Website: lowes
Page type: billing-address
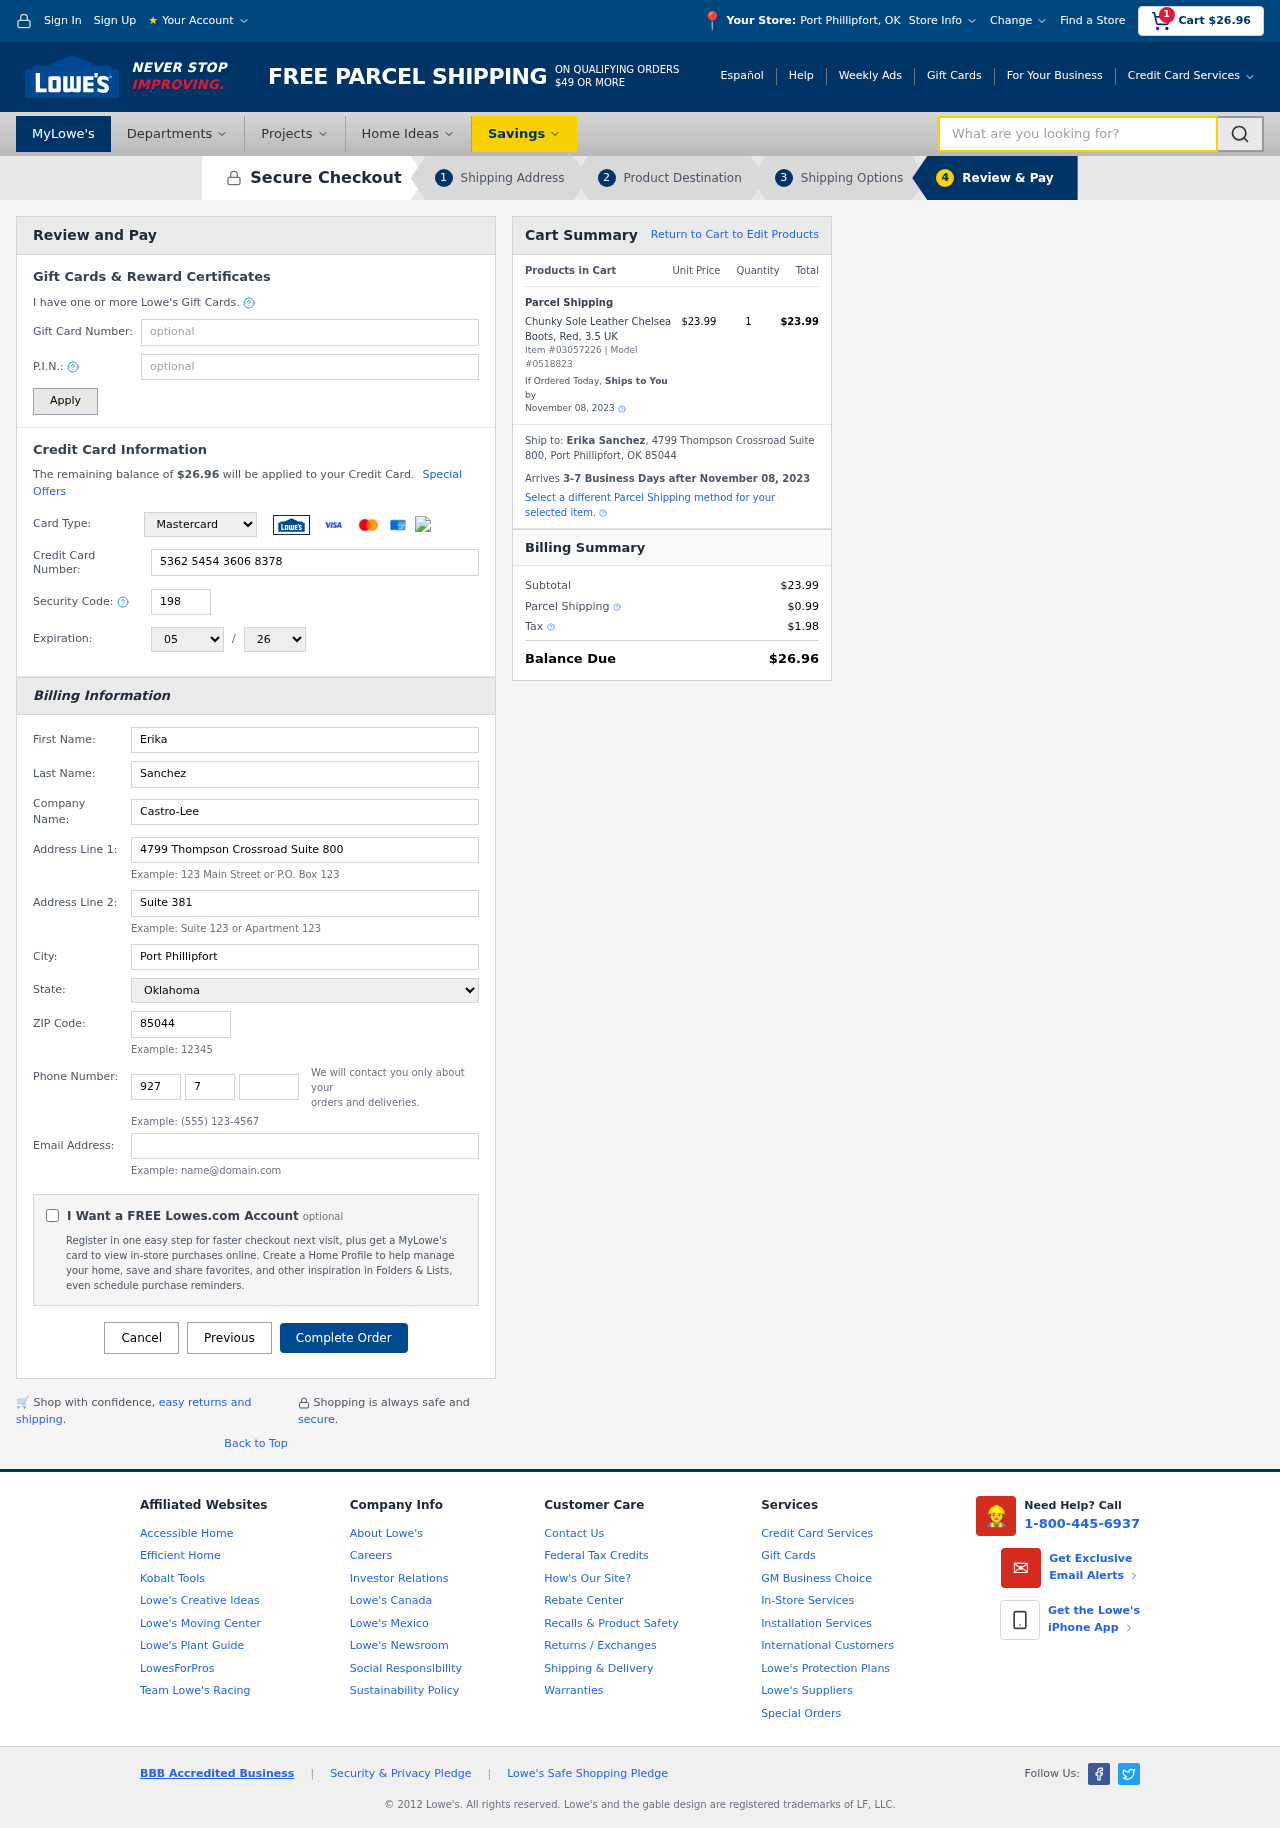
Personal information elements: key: PII_CARD_CVV
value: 198
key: PII_CARD_EXPIRY_MONTH
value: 05
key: PII_CARD_EXPIRY_YEAR
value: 26
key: PII_CARD_NUMBER
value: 5362 5454 3606 8378
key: PII_CARD_TYPE
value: Mastercard
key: PII_CITY
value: Port Phillipfort
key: PII_CITY_STATE
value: Port Phillipfort, OK
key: PII_COMPANY
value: Castro-Lee
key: PII_EMAIL
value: erika.sanchez@hotmail.com
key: PII_FIRSTNAME
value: Erika
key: PII_FULLNAME
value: Erika Sanchez
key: PII_LASTNAME
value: Sanchez
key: PII_PHONE_AREA
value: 927
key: PII_PHONE_PREFIX
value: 779
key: PII_PHONE_SUFFIX
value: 2157
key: PII_POSTCODE
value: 85044
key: PII_STATE
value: Oklahoma
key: PII_STREET
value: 4799 Thompson Crossroad Suite 800
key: PII_STREET2
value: Suite 381
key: PII_CITY_STATE_ZIP
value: Port Phillipfort, OK 85044
Product elements: key: PRODUCT1_NAME
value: Chunky Sole Leather Chelsea Boots, Red, 3.5 UK
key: PRODUCT1_PRICE
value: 23.99
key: PRODUCT1_QUANTITY
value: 1
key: PRODUCT_ITEM_NUMBER
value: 03057226
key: PRODUCT_MODEL_NUMBER
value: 0518823
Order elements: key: ORDER_SUBTOTAL
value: $26.96
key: ORDER_TOTAL
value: $26.96
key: ORDER_SHIPPING_DATE
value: November 08, 2023
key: ORDER_SUBTOTAL
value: $23.99
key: ORDER_DELIVERY_DATE
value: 3-7 Business Days after November 08, 2023
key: ORDER_SHIPPING_DATE2
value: November 08, 2023
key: ORDER_SUBTOTAL2
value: $23.99
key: ORDER_SHIPPING_COST
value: $0.99
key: ORDER_TAX
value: $1.98
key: ORDER_TOTAL2
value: $26.96
Search elements: key: HEADER_SEARCH
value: What are you looking for?